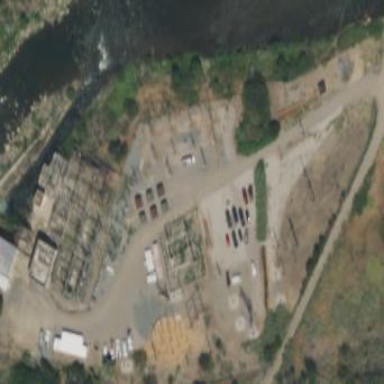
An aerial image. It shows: Power substation.